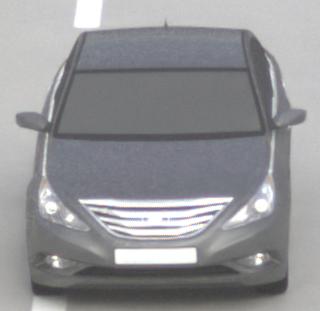
Make: Hyundai
Model: Sonata
Detailed model: Gen. 6 YF
Model produced from: 2009
Model produced until: 2016
Doors: 4
Color: gray
Road condition: dry road
Daytime: morning or afternoon
Contrast: low contrast